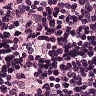
Metastatic tissue present: no